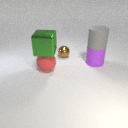
large gray rubber cylinder to the right of large green metal cube